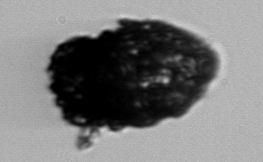
Label: Stenosemella_pacifica